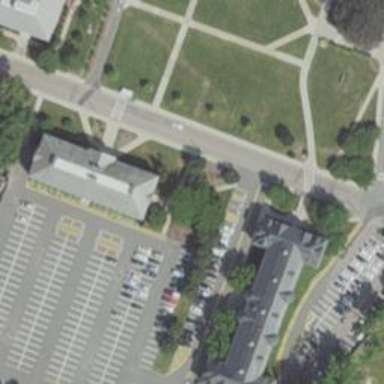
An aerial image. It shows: Parking space is available.